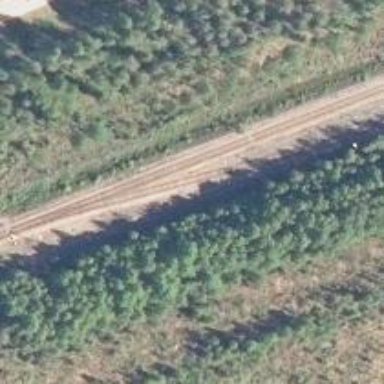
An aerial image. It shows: Junction on the railway.